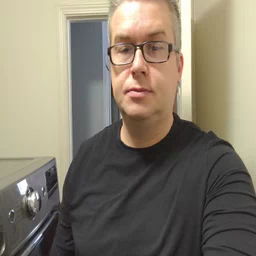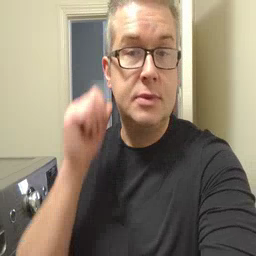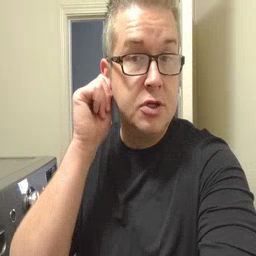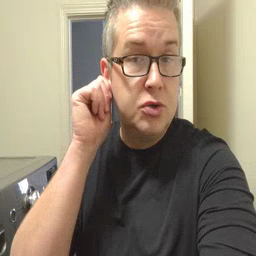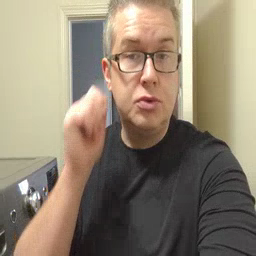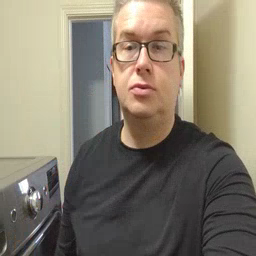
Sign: ear